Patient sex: M
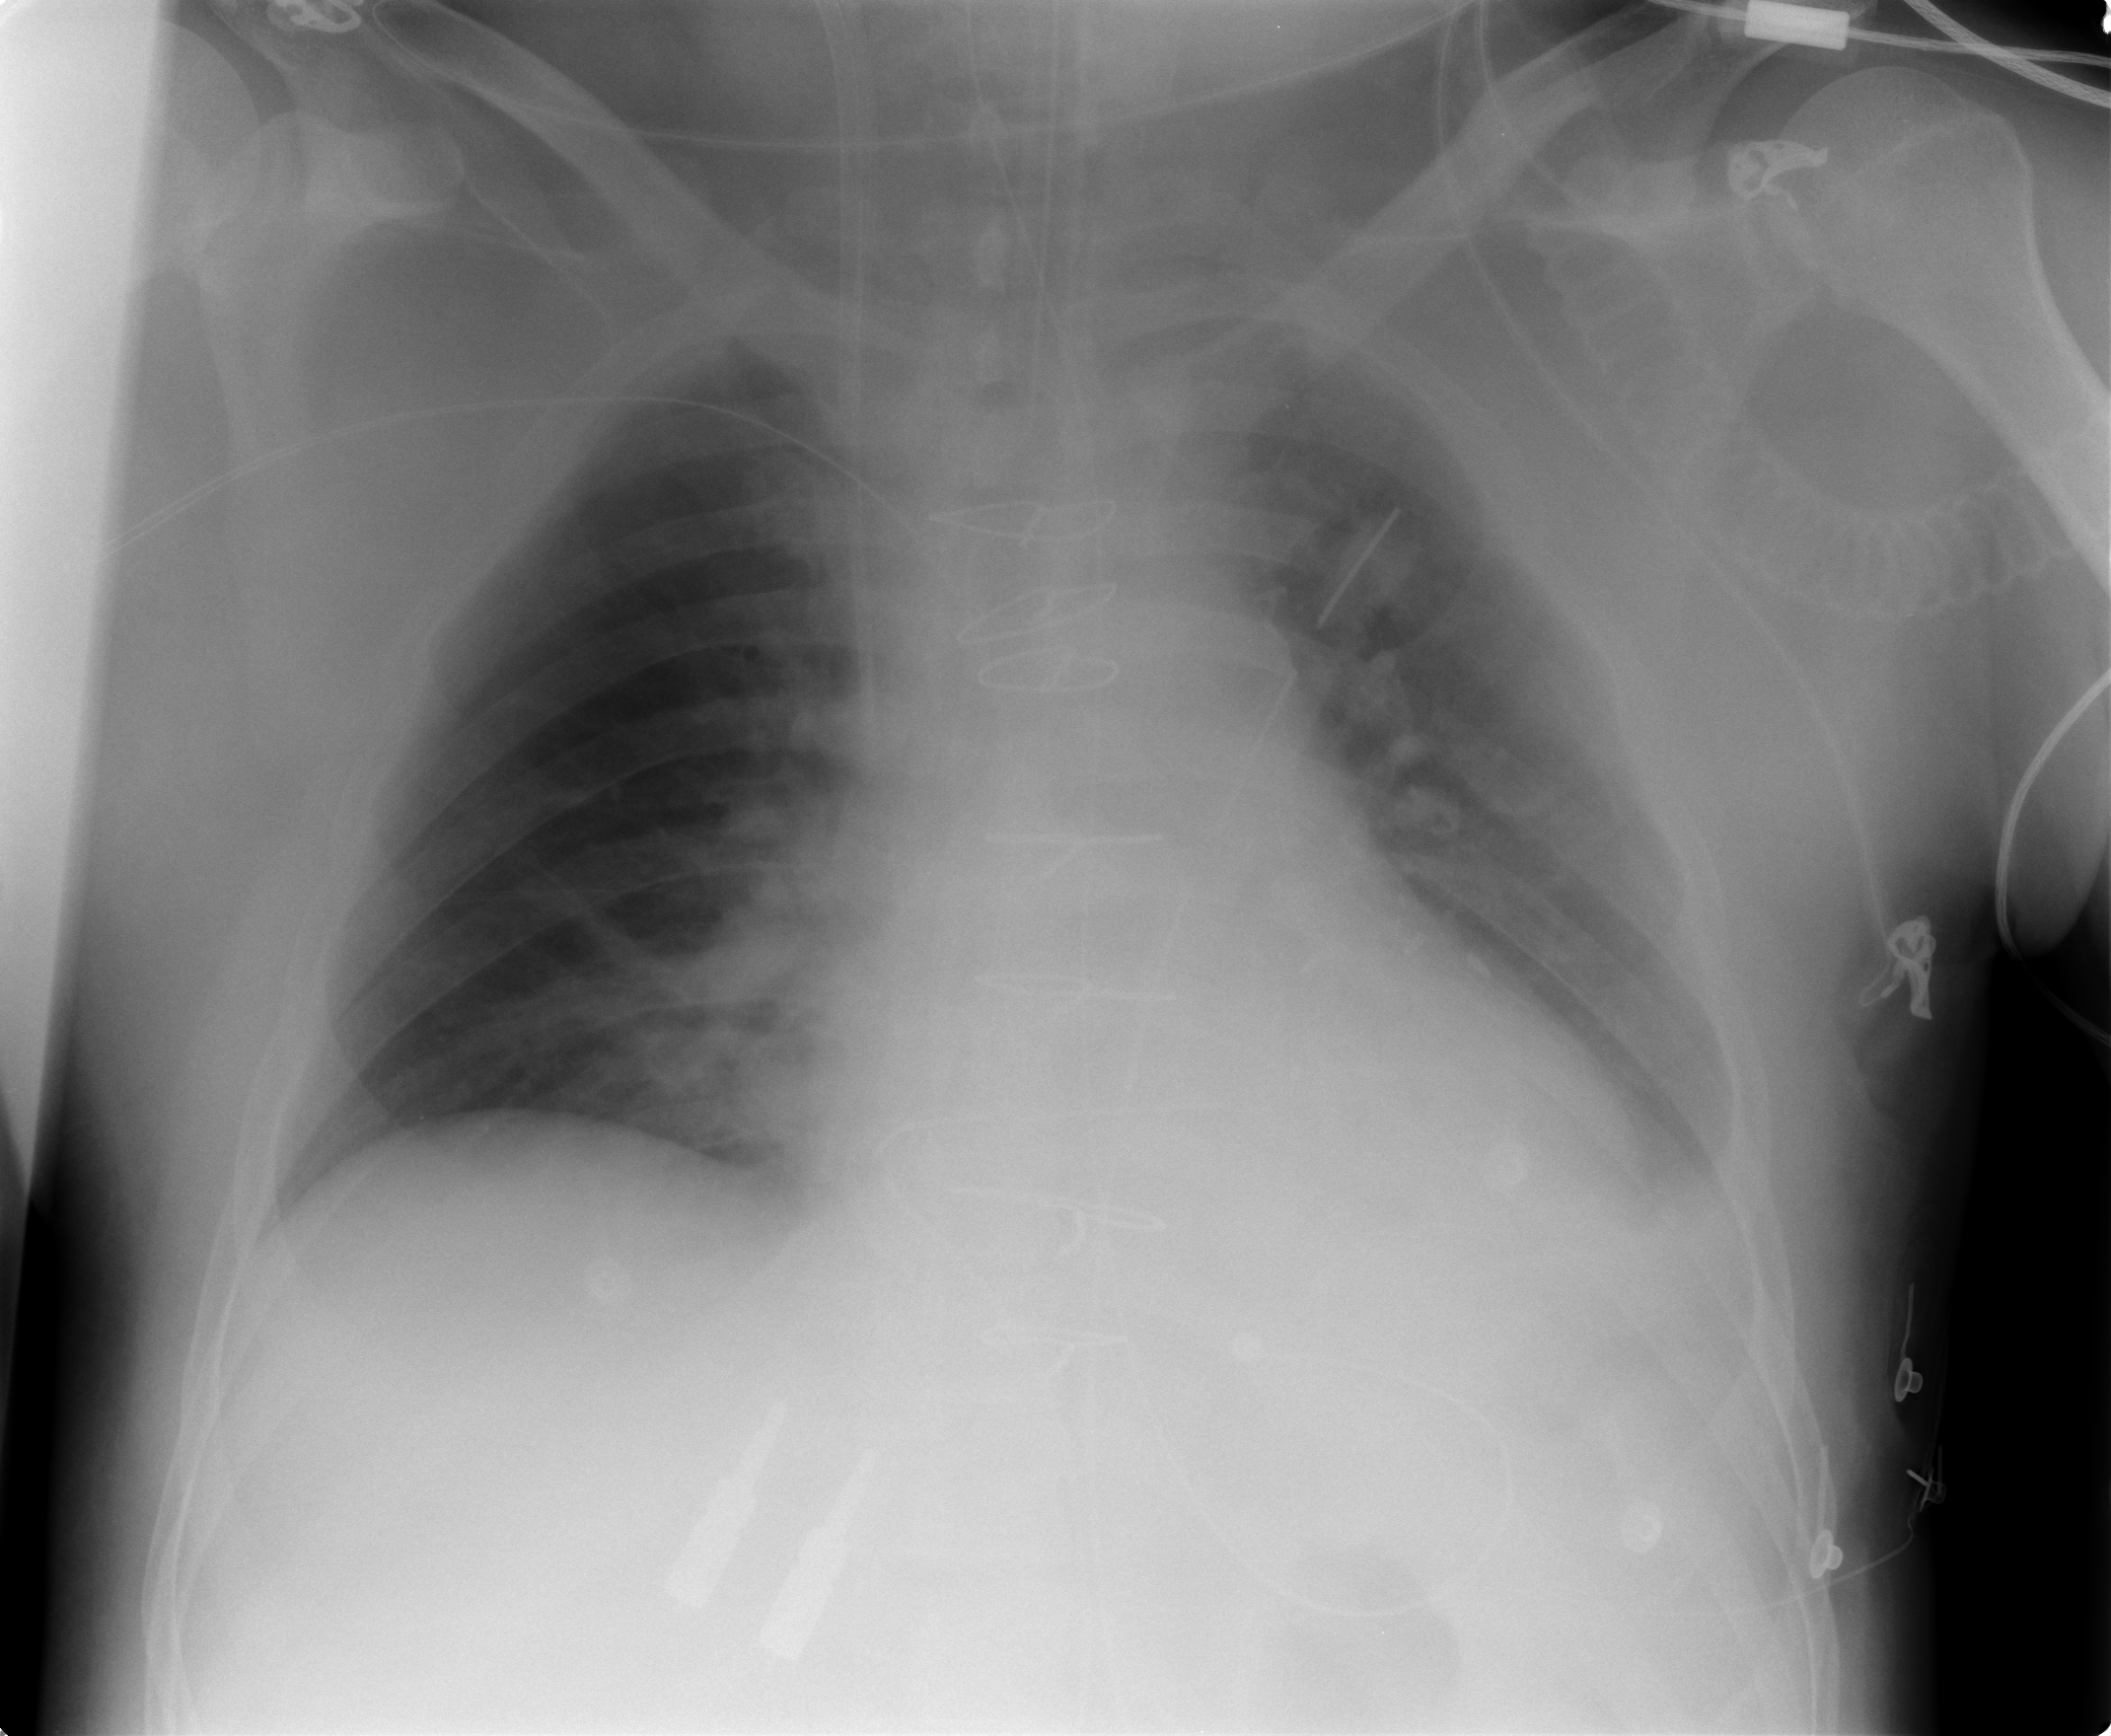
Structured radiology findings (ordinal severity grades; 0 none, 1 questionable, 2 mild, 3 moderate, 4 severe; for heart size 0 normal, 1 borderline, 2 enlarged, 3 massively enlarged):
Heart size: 1
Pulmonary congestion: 2
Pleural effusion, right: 0
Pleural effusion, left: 2
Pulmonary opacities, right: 2
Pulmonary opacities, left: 0
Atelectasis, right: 0
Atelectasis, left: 2